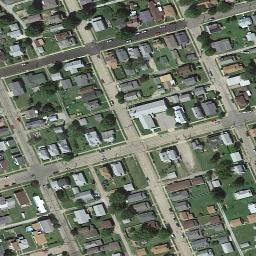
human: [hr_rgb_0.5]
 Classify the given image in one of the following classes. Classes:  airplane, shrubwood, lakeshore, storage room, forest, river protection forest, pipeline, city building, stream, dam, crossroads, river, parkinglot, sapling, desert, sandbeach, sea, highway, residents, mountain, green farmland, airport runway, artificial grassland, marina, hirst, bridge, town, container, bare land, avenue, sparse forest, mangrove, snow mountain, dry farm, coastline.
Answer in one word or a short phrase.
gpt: town